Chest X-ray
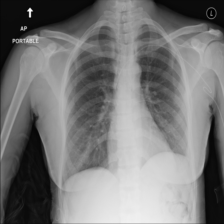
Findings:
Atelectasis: negative
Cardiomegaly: negative
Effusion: negative
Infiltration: negative
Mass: negative
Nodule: negative
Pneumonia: negative
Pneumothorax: negative
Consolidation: negative
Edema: negative
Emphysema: negative
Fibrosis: negative
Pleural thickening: negative
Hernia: negative